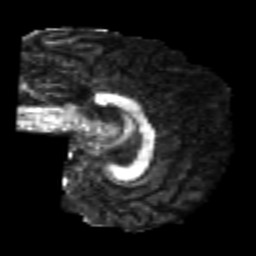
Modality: FA
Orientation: sagittal
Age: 26
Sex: female
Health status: healthy
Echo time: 0.074 s